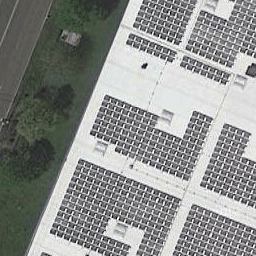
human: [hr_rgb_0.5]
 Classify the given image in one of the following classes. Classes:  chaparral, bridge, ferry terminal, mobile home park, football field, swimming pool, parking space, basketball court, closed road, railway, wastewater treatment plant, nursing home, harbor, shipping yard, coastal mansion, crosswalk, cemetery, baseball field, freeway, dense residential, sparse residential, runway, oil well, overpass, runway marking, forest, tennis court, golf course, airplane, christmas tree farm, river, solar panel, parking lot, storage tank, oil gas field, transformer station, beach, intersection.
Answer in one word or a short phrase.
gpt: solar panel